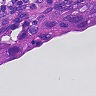
Metastatic tissue present: yes